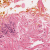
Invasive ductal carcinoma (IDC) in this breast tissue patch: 0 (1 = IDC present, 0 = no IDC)